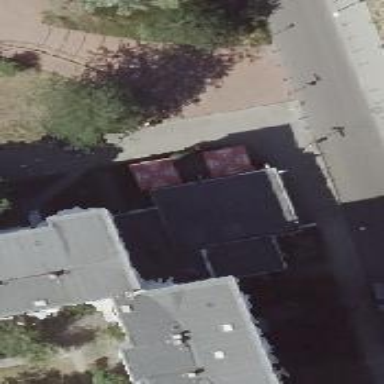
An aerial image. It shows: Restaurant.